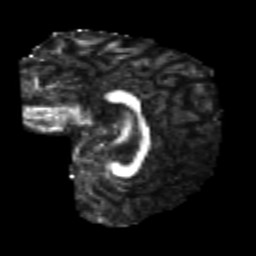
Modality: FA
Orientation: sagittal
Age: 24
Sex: female
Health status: healthy
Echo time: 0.074 s